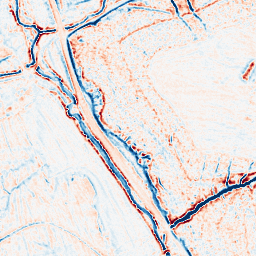
Category: edge_preserving
Decomposition family: bilateral
Decomposition parameters: d: 9
sigma_color: 100
sigma_space: 25
Upsampling method: cubic_mitchell
Upsampling parameters: scale: 4
Upsampling scale: 4